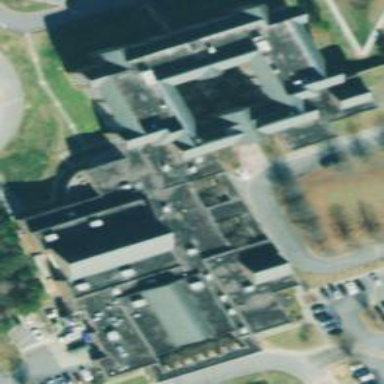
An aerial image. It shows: School building.